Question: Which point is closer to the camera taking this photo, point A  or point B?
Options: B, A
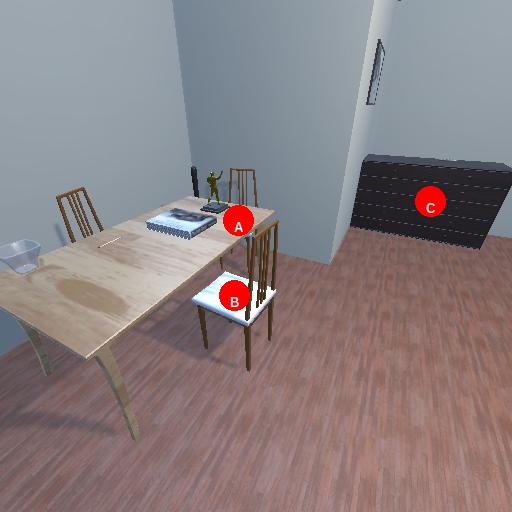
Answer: B